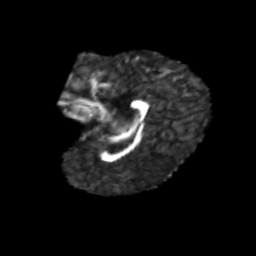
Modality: FA
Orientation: sagittal
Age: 6
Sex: male
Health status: healthy